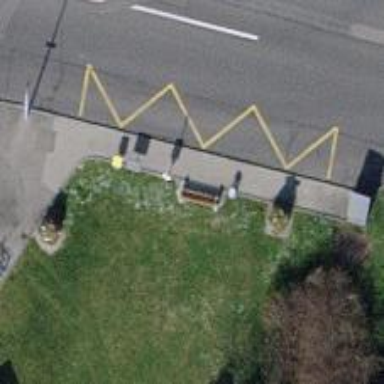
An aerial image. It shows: Bus stop with platform for public transport.